На рисунке (a) показана тонкая линза с фокусным расстоянием $f=10~\text{см}$. $O$ — её оптический центр, а $MN$ — её главная оптическая ось. Линзу разрезают пополам так, что разрез проходит через её оптическую ось перпендикулярно картинной плоскости.  Две половинки разрезанной линзы раздвигают в направлении, перпендикулярном главной оптической оси, так, чтобы расстояние между краями разрезов и $MN$ составляло $0.1~\text{мм}$. Пространство между двумя половинками линзы после этого заполняют непрозрачным веществом. Полученная система используется для наблюдения интерференции по схеме, показанной на рисунке (b). На схеме $P$ представляет собой монохроматический источник света с длиной волны $\lambda=5500~\mathring{\text{A}}$, $B$ — экран, перпендикулярный $MN$, $PO=20~\text{см}$, а $OB=40~\text{см}$.
Постройте на данной схеме ход лучей света.
Найдите расстояние $\Delta x$ между интерференционными полосами картины, появляющейся на экране $B$.
Как будет меняться $\Delta x$, если экран $B$ сместить вправо?  Теперь половинки линзы разносят на небольшое расстояние вдоль главной оптической оси $MN$, как показано на рисунке (c). Полученную схему используют для наблюдения интерференции. $P$ представляет собой монохроматический источник света, расположенный от половинки $L_1$ на расстоянии, большем фокусного.
Постройте на данной схеме ход лучей света.
Заштрихуйте область, в которой происходит пересечение лучей от двух половинок линзы.
Нарисуйте интерференционную картину, образующуюся на экране, помещённом в области пересечения лучей от двух половинок линзы.  В схеме из предыдущей части источник света $P$ перемещают вдоль главной оптической оси в фокус $F_1$ половинки $L_1$, как показано на рисунке (d).
Для получившейся схемы ответьте на те же вопросы, что и в п. 2.
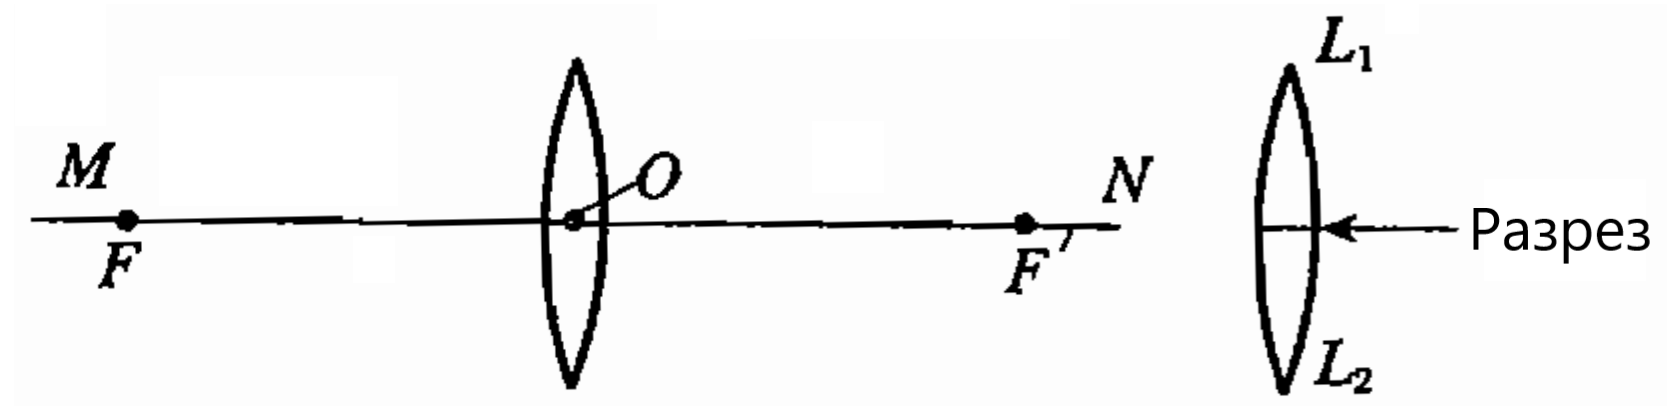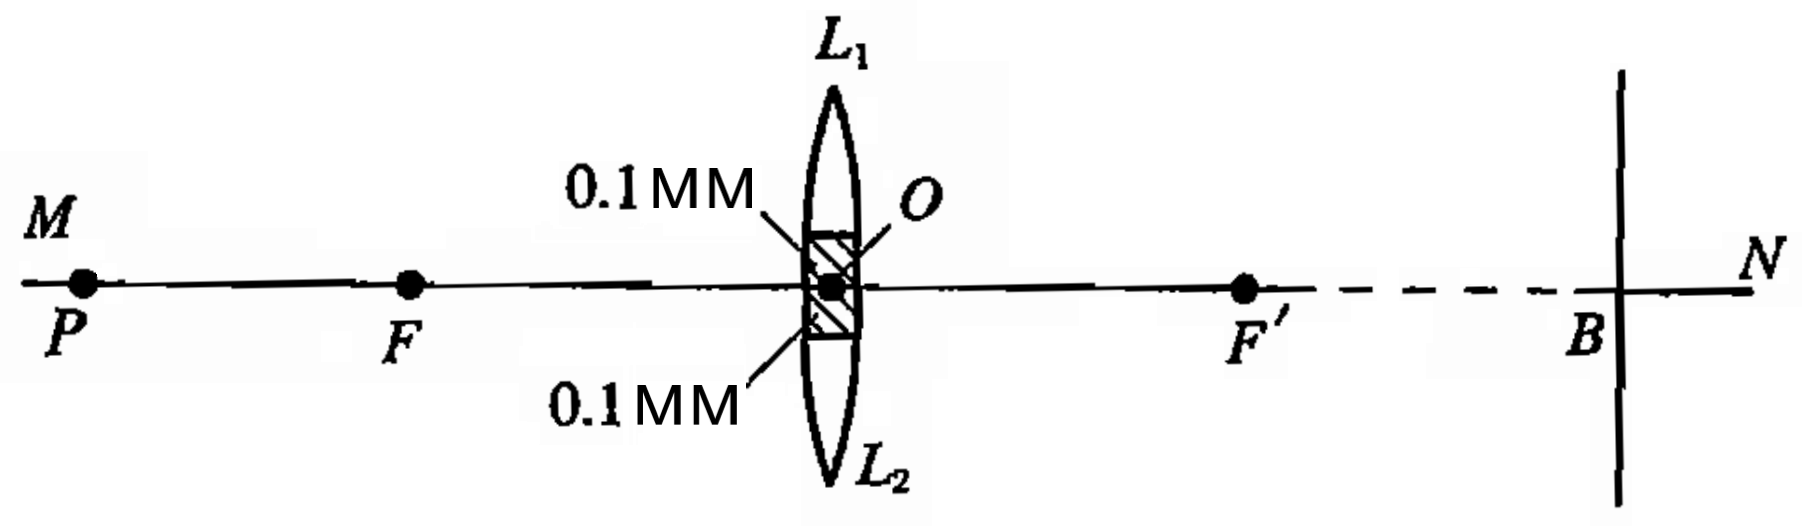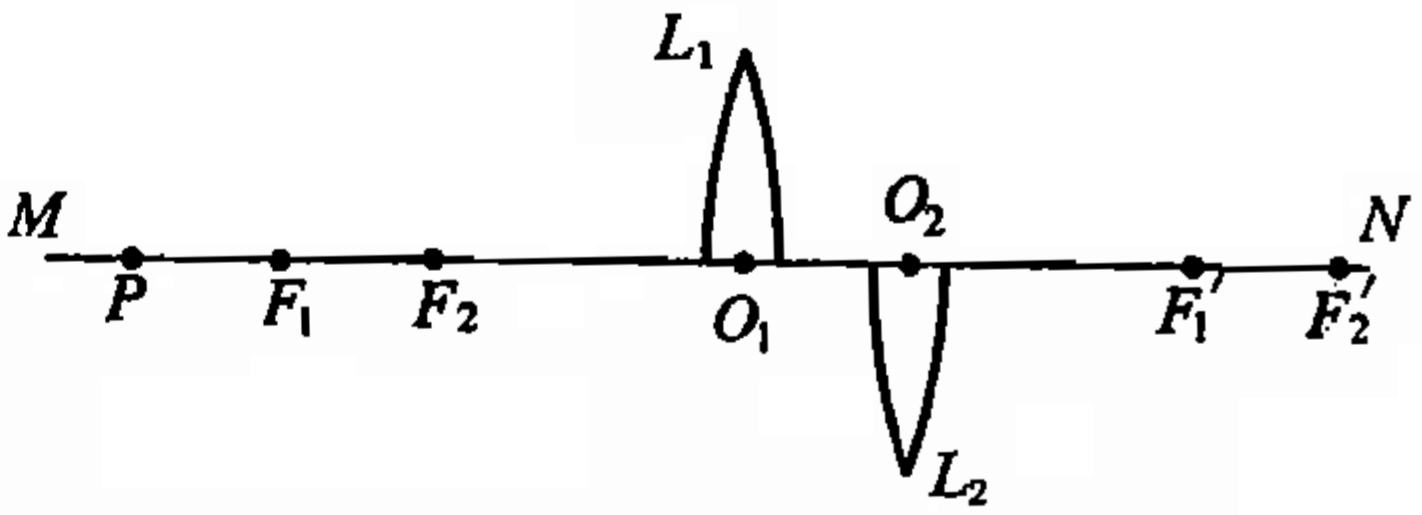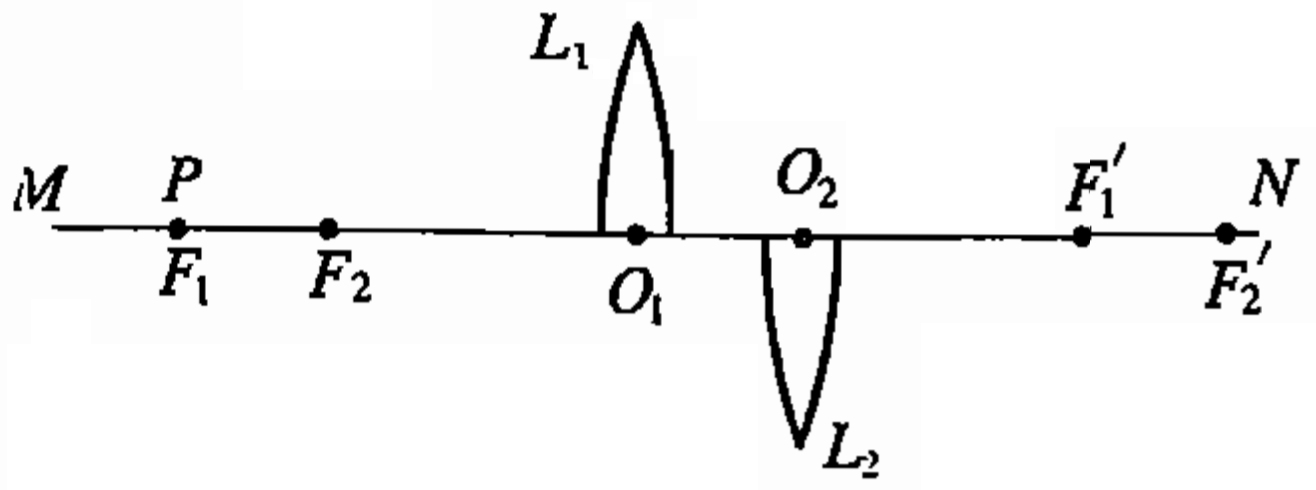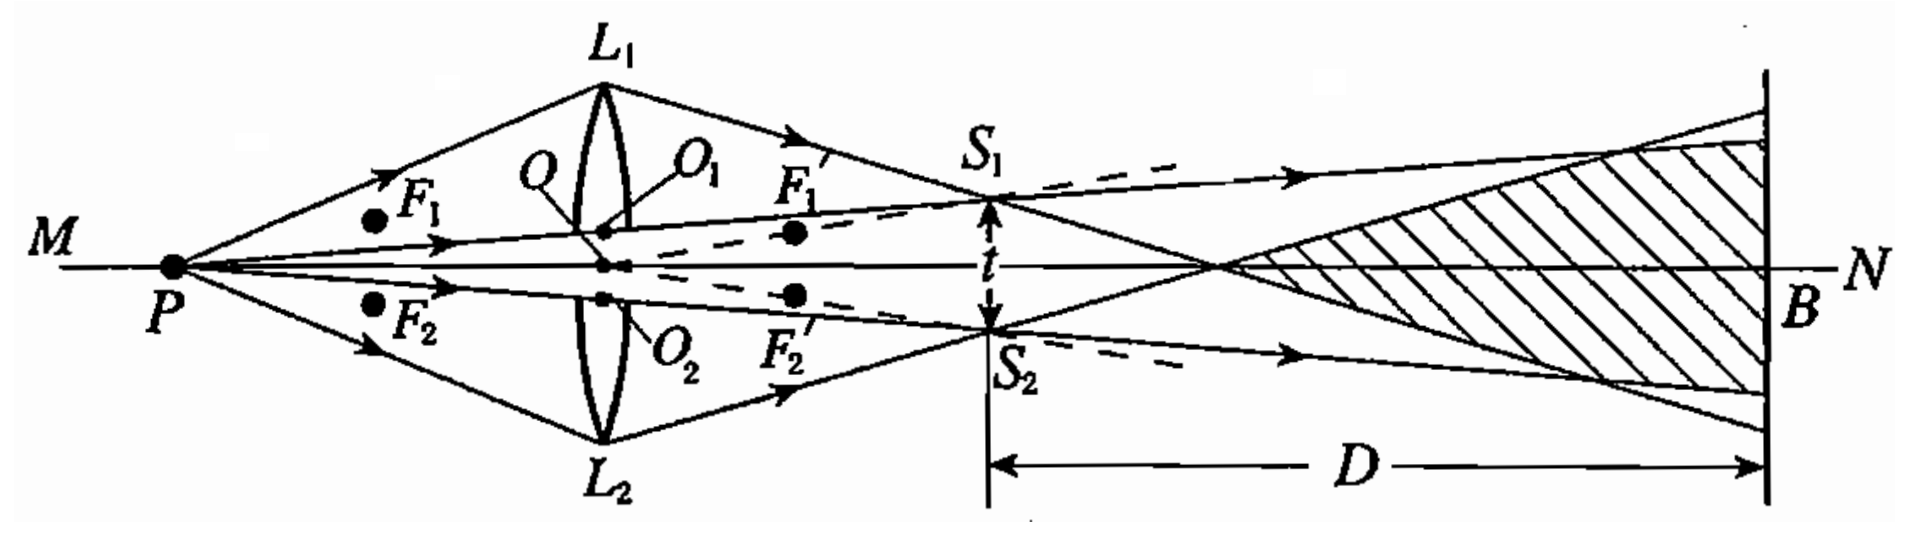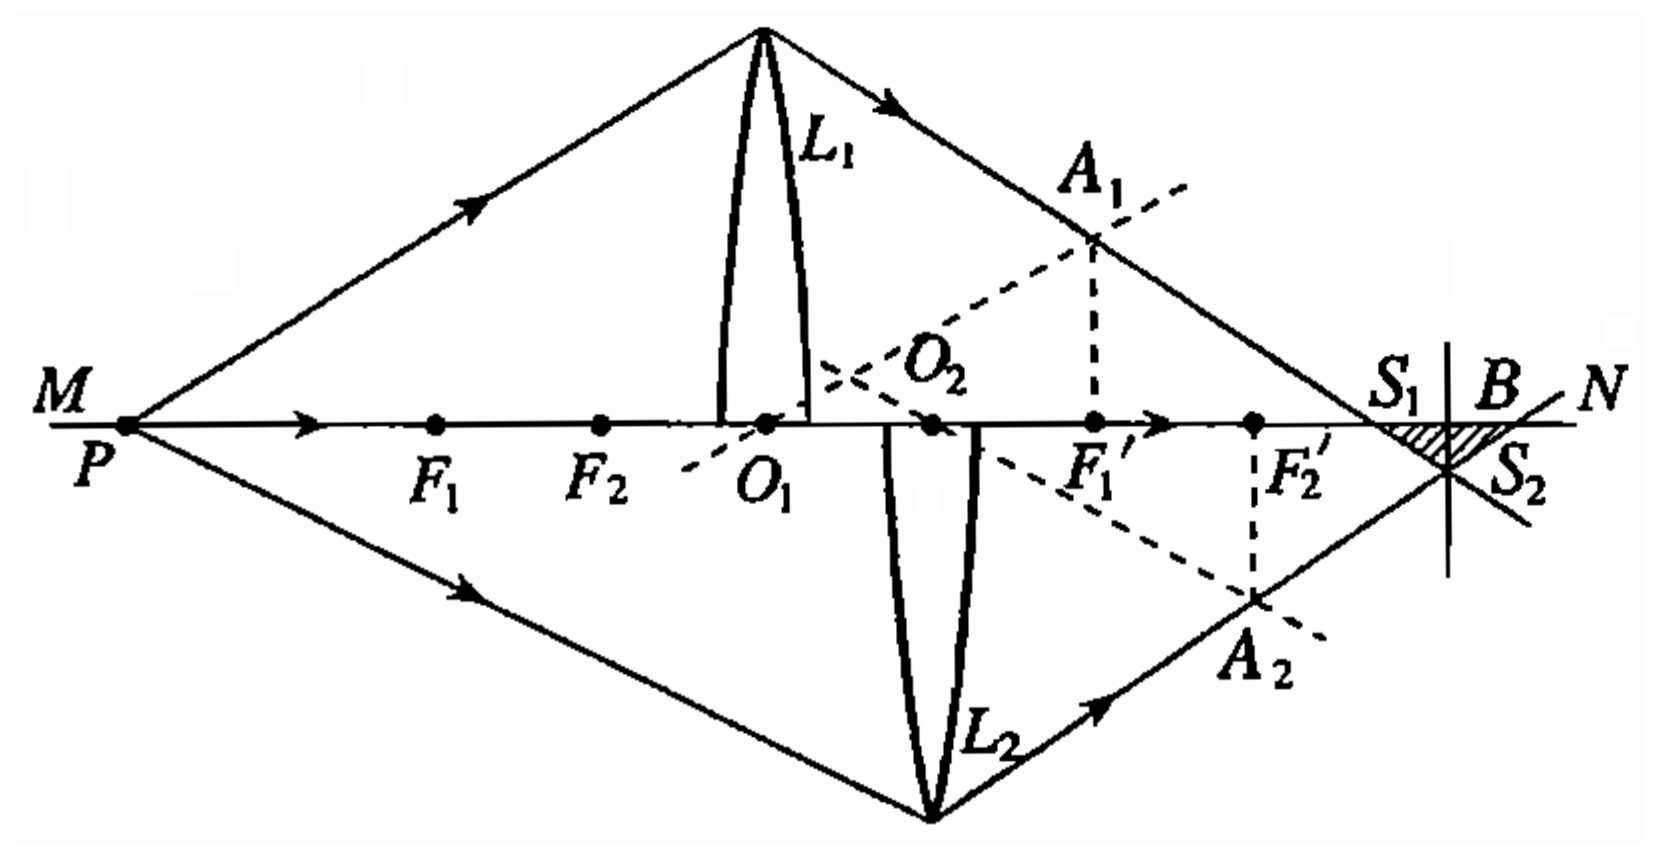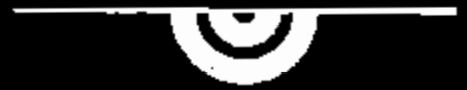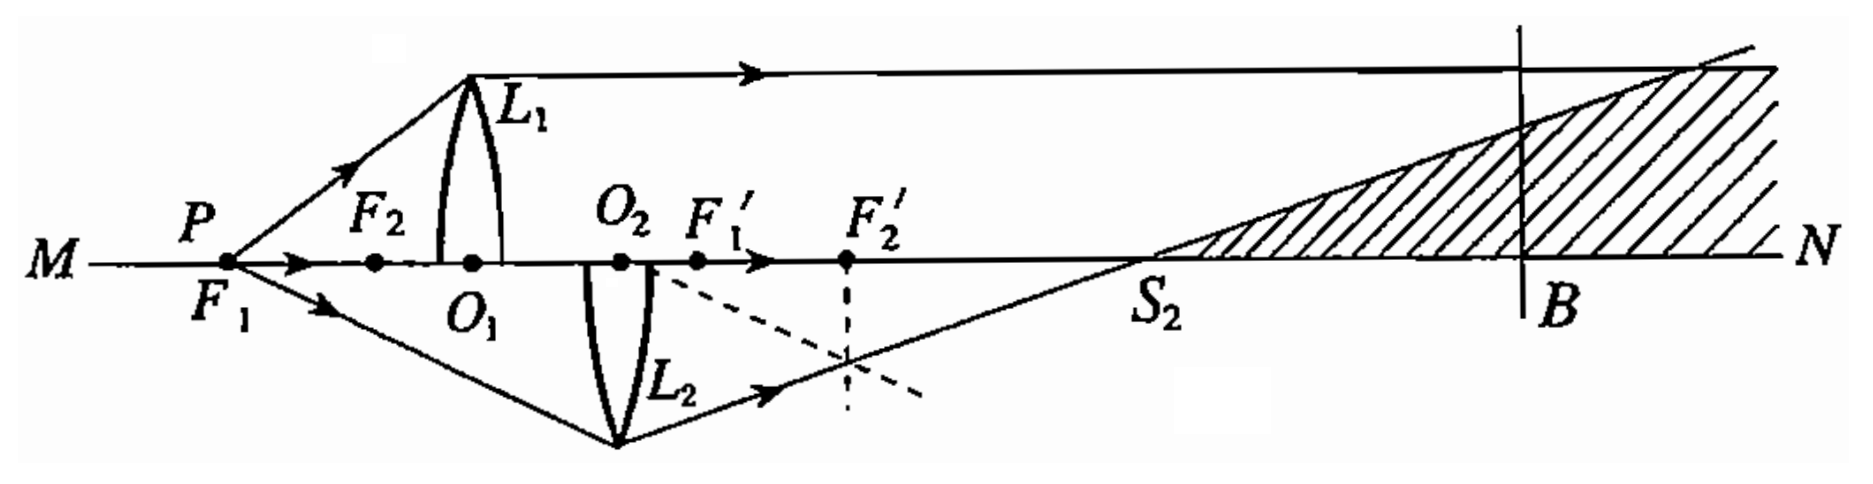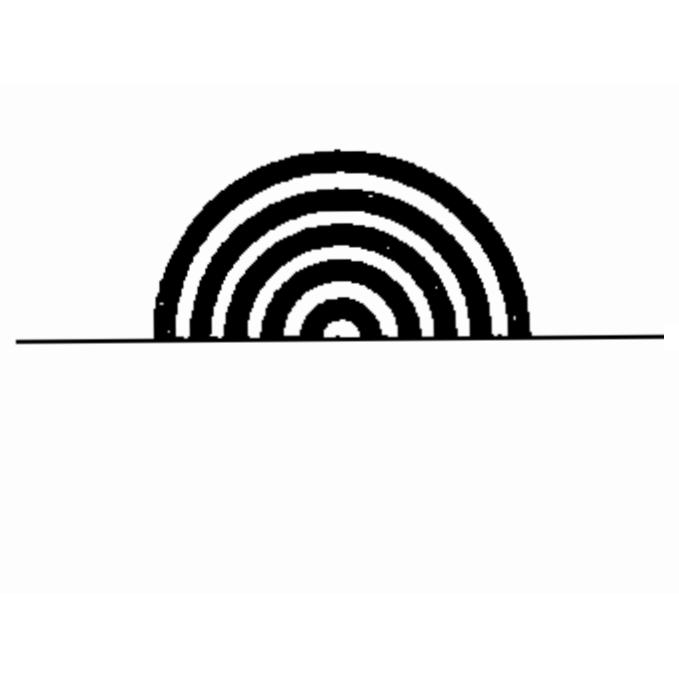
Постройте на данной схеме ход лучей света.

Найдите расстояние $\Delta x$ между интерференционными полосами картины, появляющейся на экране $B$.
Ответ: \[\Delta x=2.75\cdot10^{-8}~\text{см}.\]

Как будет меняться $\Delta x$, если экран $B$ сместить вправо?
Ответ: $\Delta x$ будет расти.

Постройте на данной схеме ход лучей света.

Заштрихуйте область, в которой происходит пересечение лучей от двух половинок линзы.
Ответ: См. ответ к п. 2.1

Нарисуйте интерференционную картину, образующуюся на экране, помещённом в области пересечения лучей от двух половинок линзы.

Для получившейся схемы ответьте на те же вопросы, что и в п. 2.
Темы:
T, Оптика, Волновая оптика, Интерференция, Китайские